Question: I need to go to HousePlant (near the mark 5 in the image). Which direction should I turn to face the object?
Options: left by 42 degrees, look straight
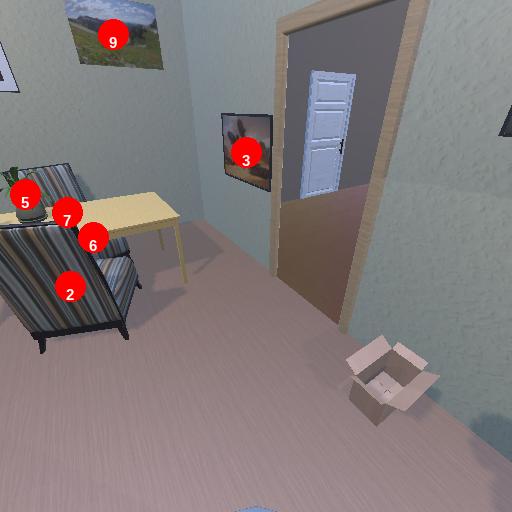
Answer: left by 42 degrees